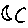
Label: moon